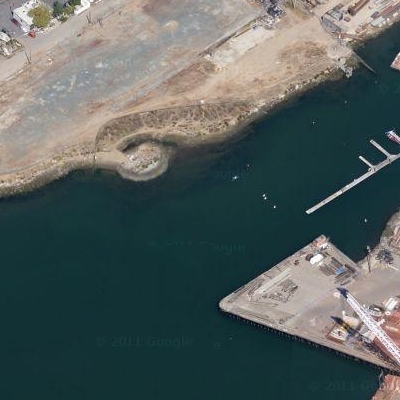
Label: RiverLake